Question: What is the reading of this measurement?
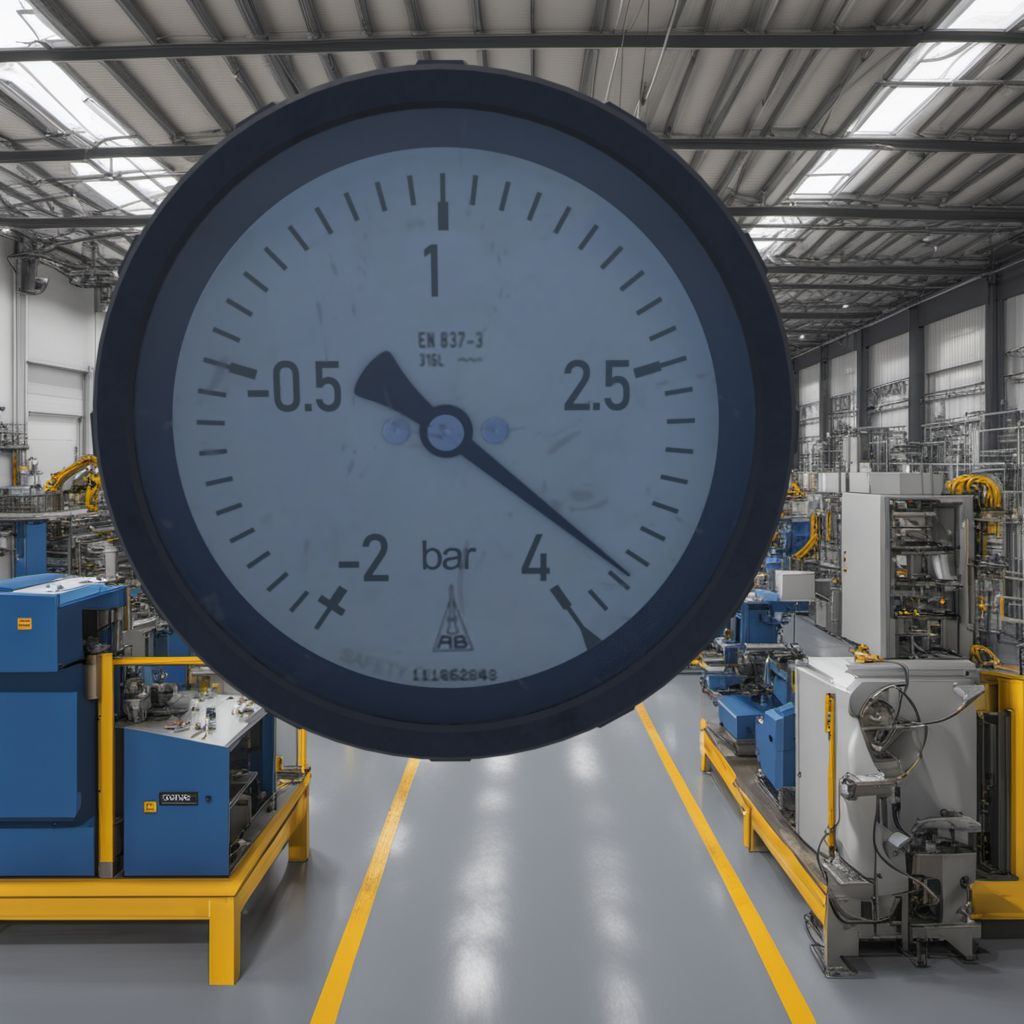
Answer: The result is 3.69
Question: What is the reading range of the measurement in the image?
Answer: The range is from -2 to 4
Question: What is the minimum and maximum value of this measurement?
Answer: The minimum value is -2 and the maximum value is 4